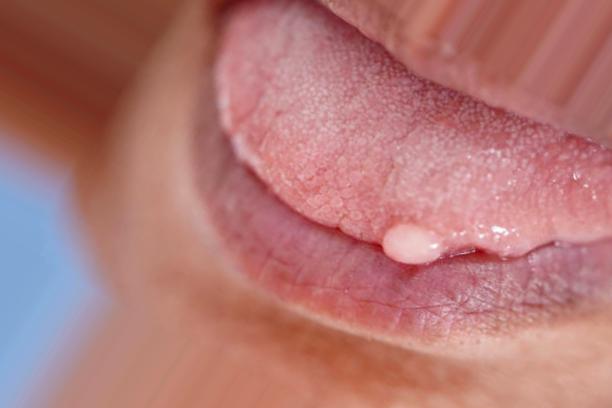
Condition: Mouth Ulcer